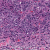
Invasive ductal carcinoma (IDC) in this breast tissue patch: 1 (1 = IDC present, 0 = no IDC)